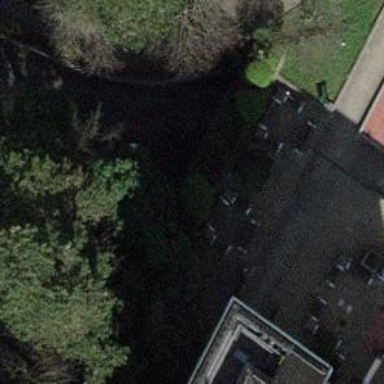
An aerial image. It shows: Driveway tunnel.